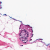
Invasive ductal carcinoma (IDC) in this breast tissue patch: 0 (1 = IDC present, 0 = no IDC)